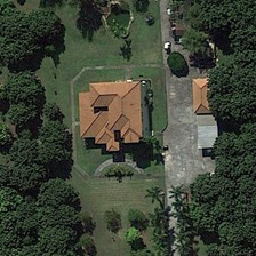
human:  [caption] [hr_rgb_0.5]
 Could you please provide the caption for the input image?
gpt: These houses sit on the lawn while the smaller trailer is on the concrete floor.

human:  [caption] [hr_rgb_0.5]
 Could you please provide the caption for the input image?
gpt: This house is on the grass while a small house sits on the ground of cement.

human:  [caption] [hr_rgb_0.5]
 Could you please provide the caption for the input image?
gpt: the house with khaki roof is on the side of the road square_189 jpg on the elliptical square  there are two square buildings and paths with square patterns on the lawn .

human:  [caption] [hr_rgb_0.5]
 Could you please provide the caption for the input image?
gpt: The house is on the lawn and the two smaller houses are on the concrete floor.

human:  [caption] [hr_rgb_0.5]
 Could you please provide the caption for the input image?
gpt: The house is on the lawn and the small house is on the concrete floor.